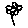
Label: flower